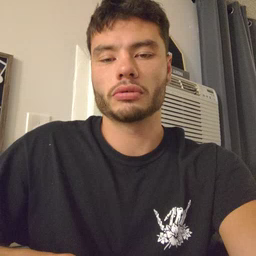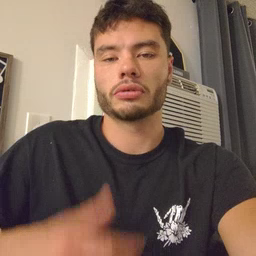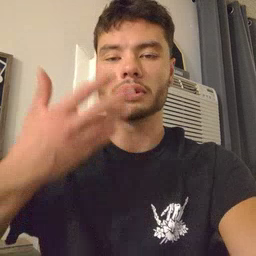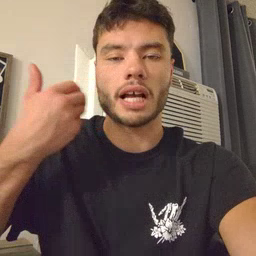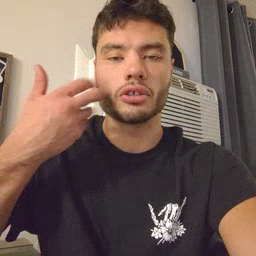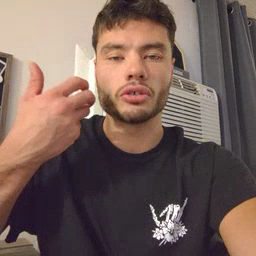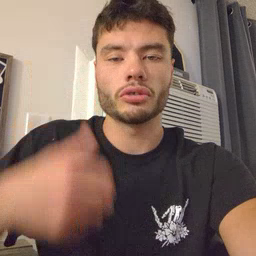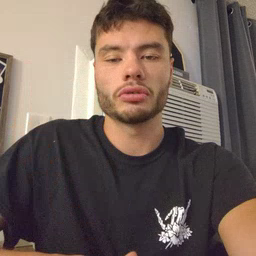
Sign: tiger